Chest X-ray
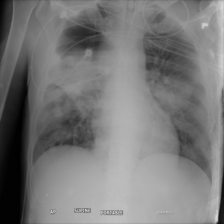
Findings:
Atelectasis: positive
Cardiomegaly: negative
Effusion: negative
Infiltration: negative
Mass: positive
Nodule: negative
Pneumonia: negative
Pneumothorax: negative
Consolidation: negative
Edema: negative
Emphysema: negative
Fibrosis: negative
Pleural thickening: negative
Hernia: negative